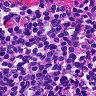
Metastatic tissue present: no